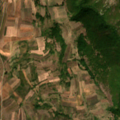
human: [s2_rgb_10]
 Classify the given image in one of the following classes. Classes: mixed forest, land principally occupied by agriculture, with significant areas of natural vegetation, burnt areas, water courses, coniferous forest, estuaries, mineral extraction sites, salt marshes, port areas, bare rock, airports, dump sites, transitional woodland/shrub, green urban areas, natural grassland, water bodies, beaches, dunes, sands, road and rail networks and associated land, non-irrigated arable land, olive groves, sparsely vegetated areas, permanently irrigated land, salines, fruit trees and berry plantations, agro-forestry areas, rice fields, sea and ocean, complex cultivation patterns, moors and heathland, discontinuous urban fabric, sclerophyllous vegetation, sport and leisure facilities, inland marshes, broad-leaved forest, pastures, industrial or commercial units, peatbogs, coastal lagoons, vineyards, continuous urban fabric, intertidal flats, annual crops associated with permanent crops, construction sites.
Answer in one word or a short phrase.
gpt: complex cultivation patterns, broad-leaved forest, transitional woodland/shrub